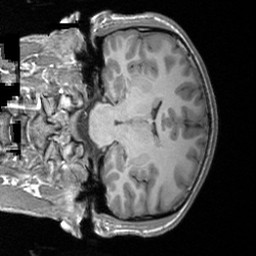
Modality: T1w
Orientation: coronal
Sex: male
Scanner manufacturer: siemens
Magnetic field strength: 3 T
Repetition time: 1.9 s
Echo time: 0.00226 s